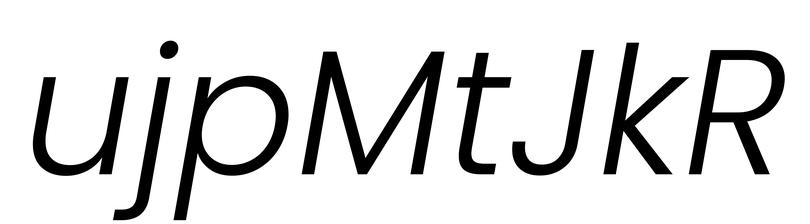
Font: Poppins-LightItalic